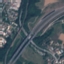
Land use / land cover: Highway